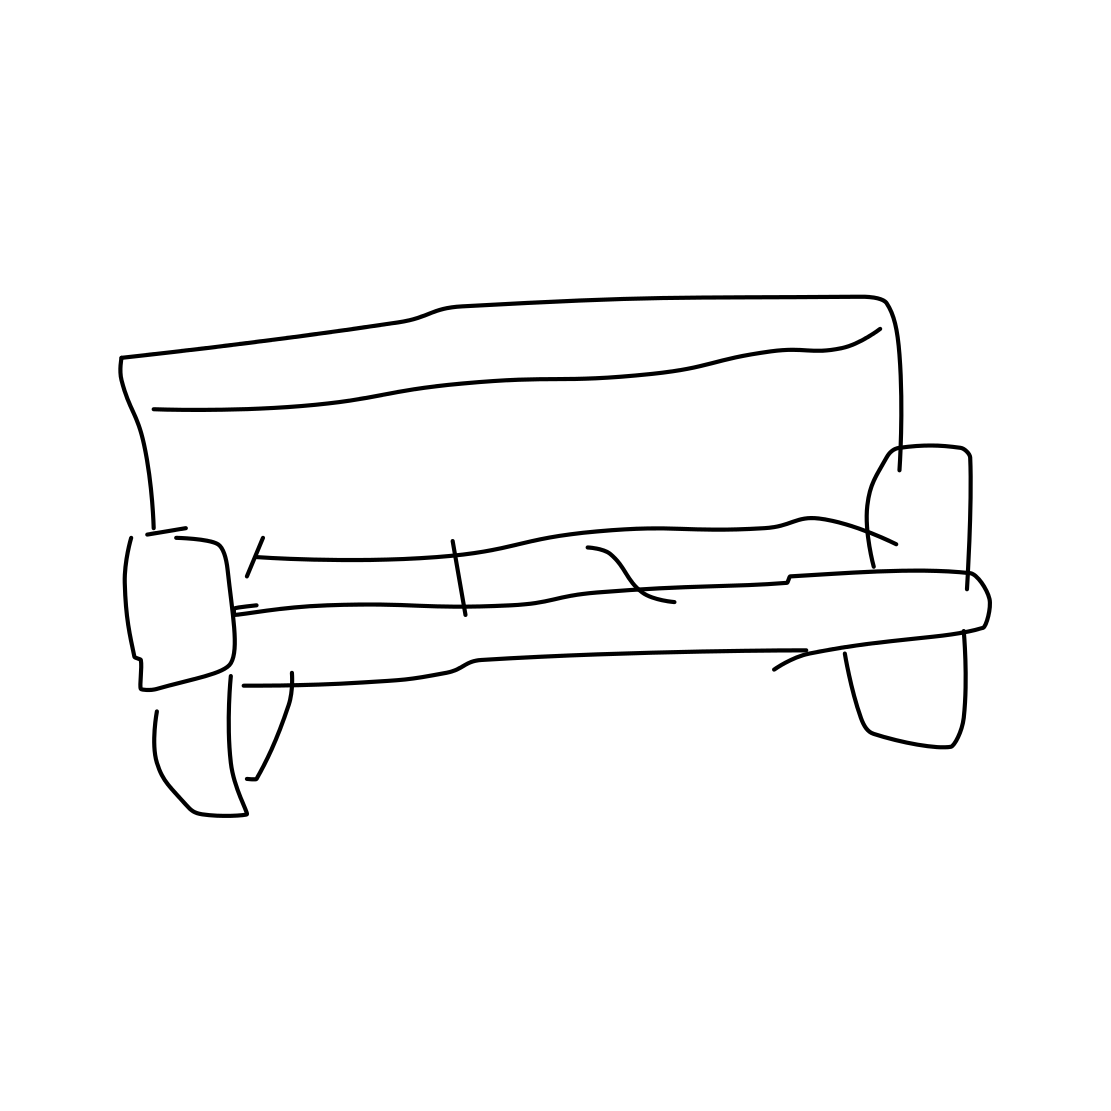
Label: couch